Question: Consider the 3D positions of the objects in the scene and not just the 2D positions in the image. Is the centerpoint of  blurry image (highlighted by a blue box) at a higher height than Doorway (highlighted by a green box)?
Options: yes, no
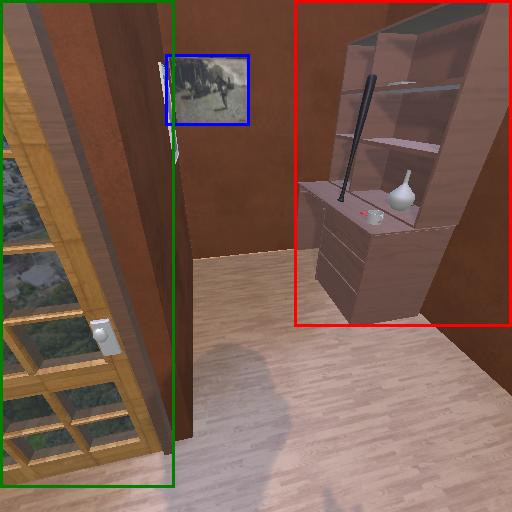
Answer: yes